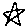
Label: star